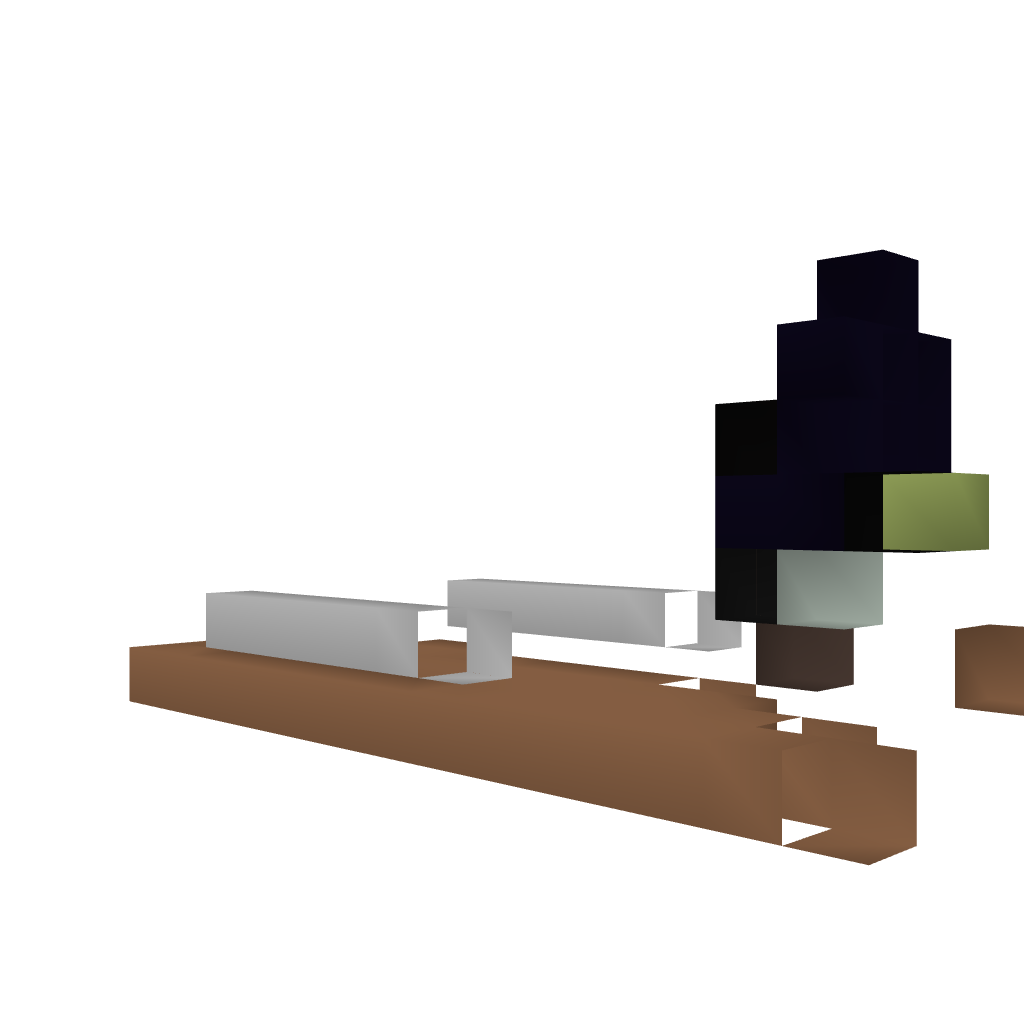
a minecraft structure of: Throne with secret passage